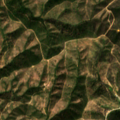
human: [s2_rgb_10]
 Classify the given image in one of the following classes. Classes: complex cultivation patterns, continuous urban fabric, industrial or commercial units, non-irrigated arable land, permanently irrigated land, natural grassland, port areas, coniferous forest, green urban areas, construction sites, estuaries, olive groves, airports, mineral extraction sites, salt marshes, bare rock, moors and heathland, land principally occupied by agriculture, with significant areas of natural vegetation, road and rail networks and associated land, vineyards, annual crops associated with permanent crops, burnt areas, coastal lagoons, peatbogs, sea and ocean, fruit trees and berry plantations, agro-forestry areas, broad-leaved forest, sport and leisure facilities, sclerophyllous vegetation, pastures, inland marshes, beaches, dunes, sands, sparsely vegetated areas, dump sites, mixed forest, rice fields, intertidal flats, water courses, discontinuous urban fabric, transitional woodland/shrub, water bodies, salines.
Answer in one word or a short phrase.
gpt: land principally occupied by agriculture, with significant areas of natural vegetation, sclerophyllous vegetation, transitional woodland/shrub